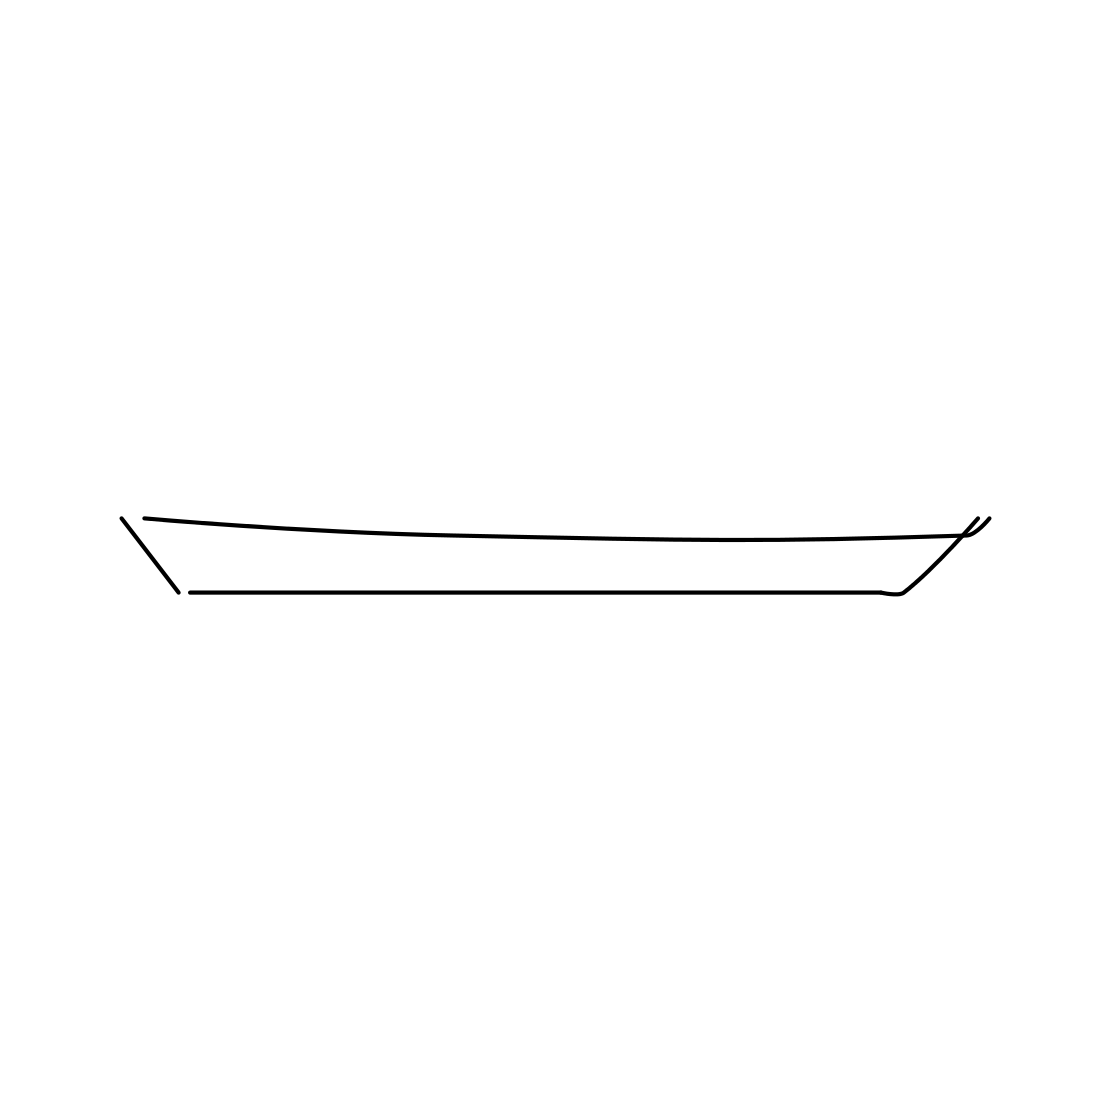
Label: flying saucer